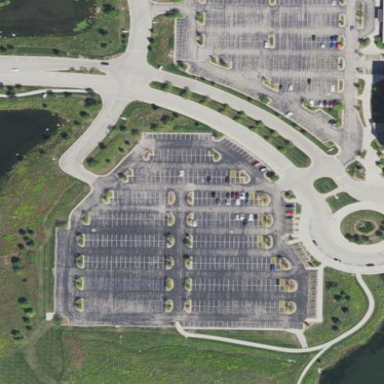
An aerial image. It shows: Parking area.